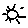
Label: sun